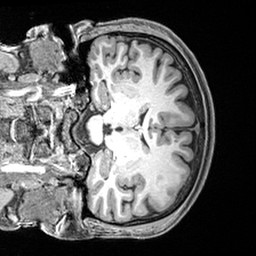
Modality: T1w
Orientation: coronal
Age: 21
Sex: male
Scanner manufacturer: siemens
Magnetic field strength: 3 T
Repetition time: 2.4 s
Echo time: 0.00217 s